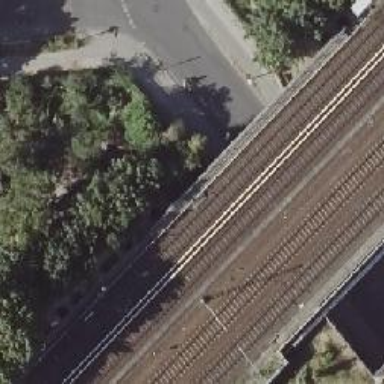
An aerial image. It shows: Bridge for the electrified light rail.